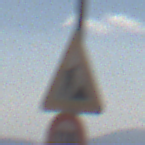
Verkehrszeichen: Arbeitsstelle
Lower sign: Geschwindigkeit110
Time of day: Midday
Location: Outdoor (Nature)
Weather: Clear
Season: NotSpecified
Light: Natural